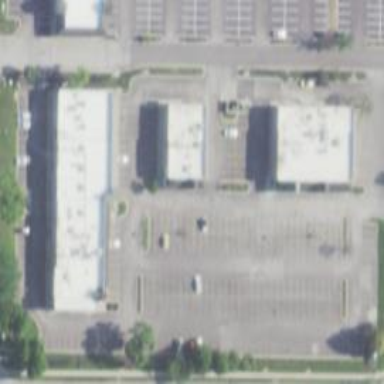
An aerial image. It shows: Parking space is available.